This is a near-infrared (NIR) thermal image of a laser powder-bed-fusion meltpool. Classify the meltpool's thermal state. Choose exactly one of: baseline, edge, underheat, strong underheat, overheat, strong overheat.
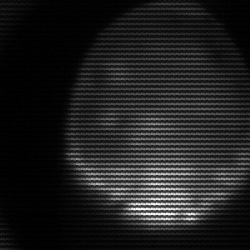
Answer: edge